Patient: sex M, age 47
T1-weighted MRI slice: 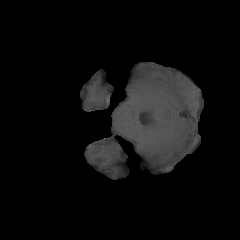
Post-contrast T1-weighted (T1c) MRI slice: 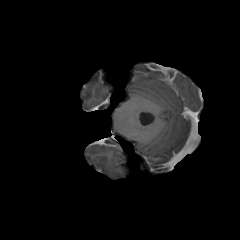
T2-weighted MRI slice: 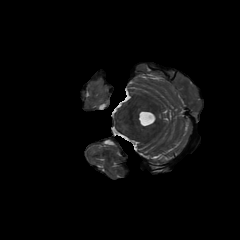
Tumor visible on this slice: yes
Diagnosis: Glioblastoma, IDH-wildtype
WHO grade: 4